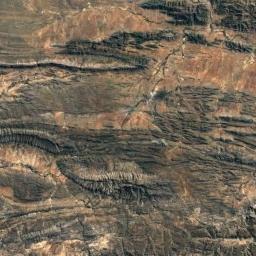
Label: mountain